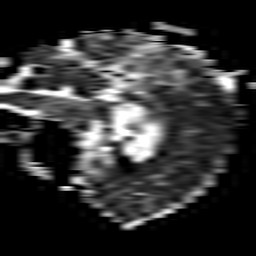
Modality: ADC
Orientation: sagittal
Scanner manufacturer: philips
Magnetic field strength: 1.5 T
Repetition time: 3.275 s
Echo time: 0.06922 s